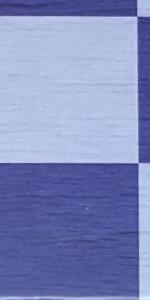
Label: Empty